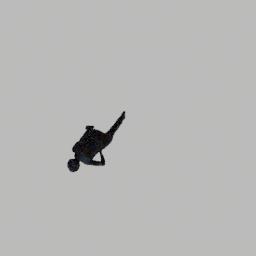
Label: people